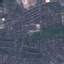
Label: Residential